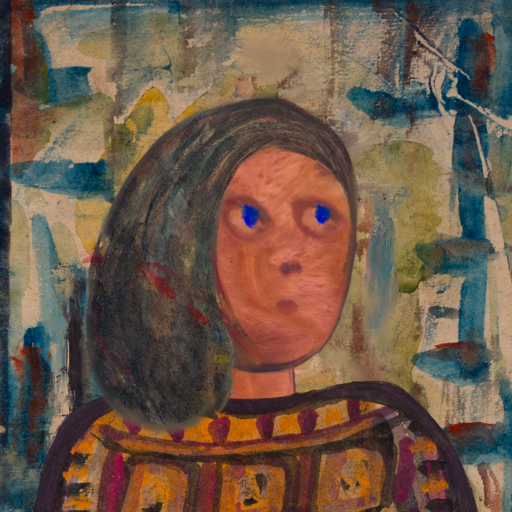
Background: Orphan, Head And Neck Side: Mother_And_Son_Mother, Face Side: Mother_And_Son_Mother, Bust: Doll, Hair Side: Gypsy_Mother, Head Accessory: Blank, Second Necklace: Blank, Necklace: Blank, Baby: Blank